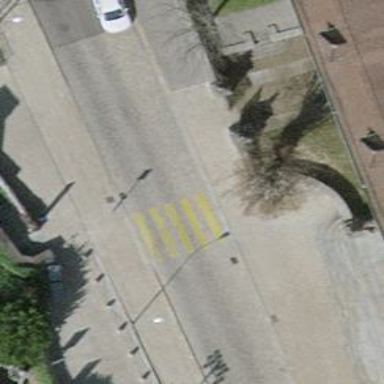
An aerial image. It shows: Uncontrolled zebra crossing with zebra markings.